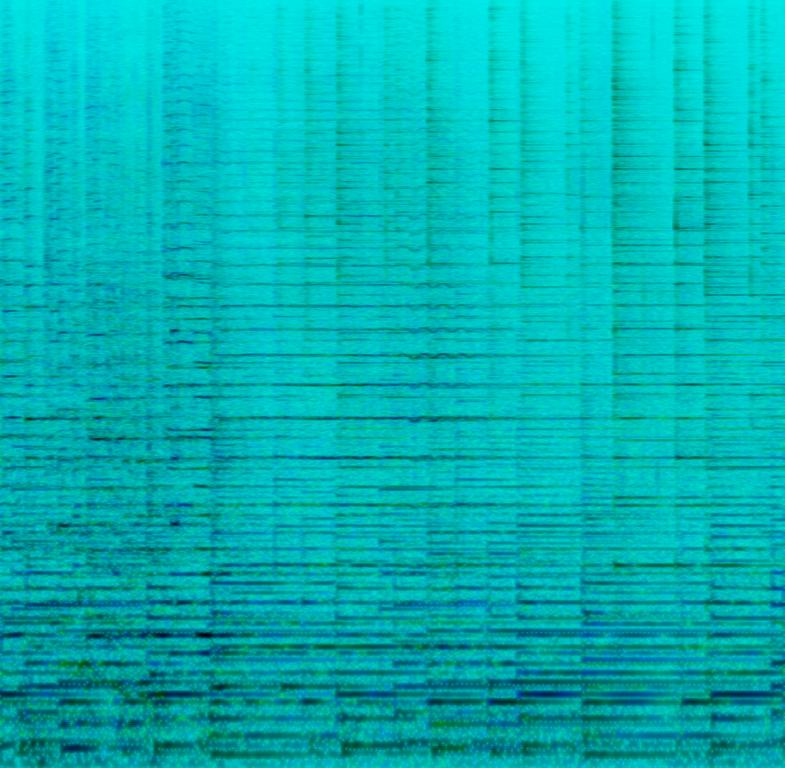
The low quality recording features a string melody playing over smooth double bass, mellow piano chords and short violin melody. It sounds passionate, emotional and joyful.